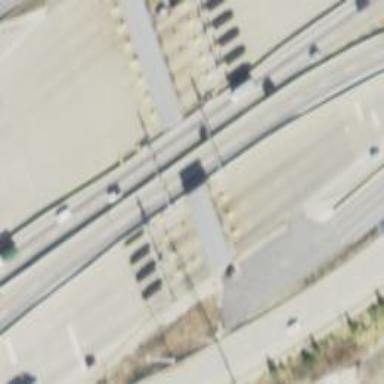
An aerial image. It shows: Toll gantry on the road.